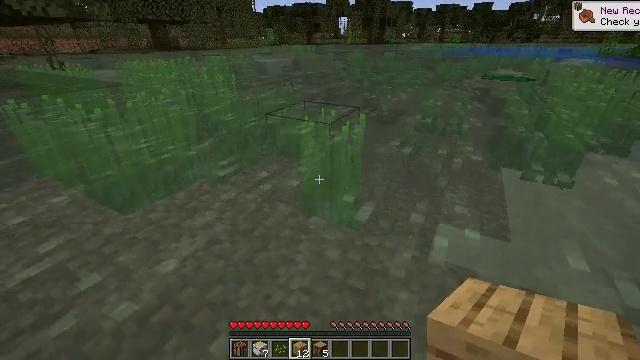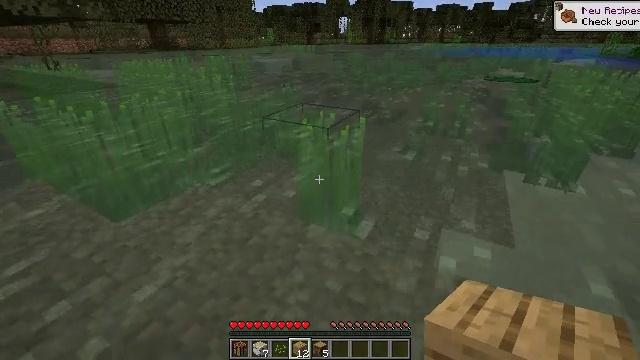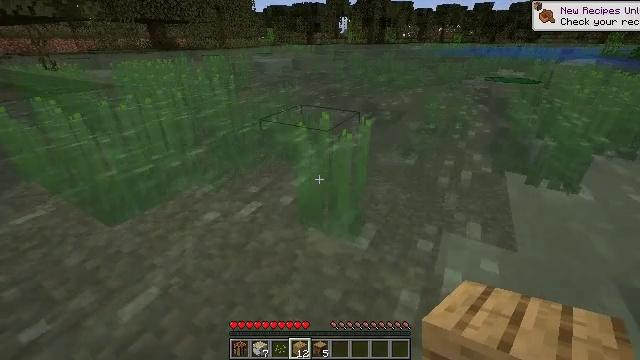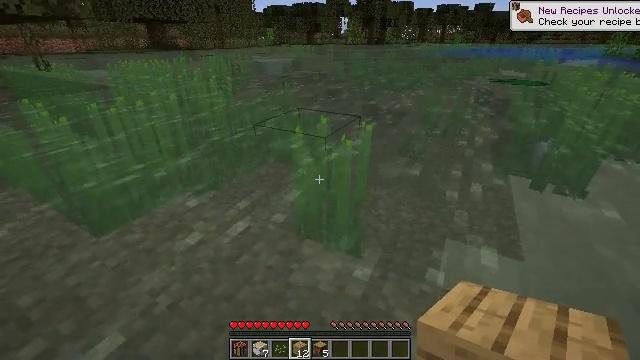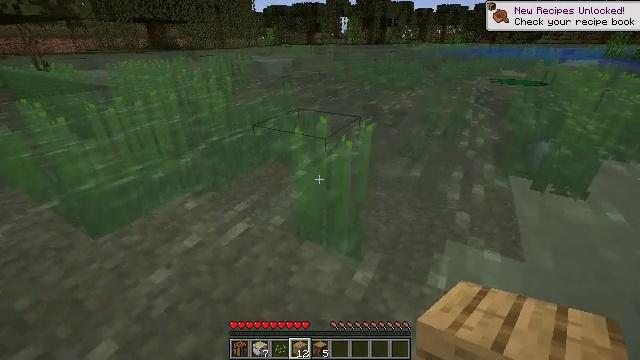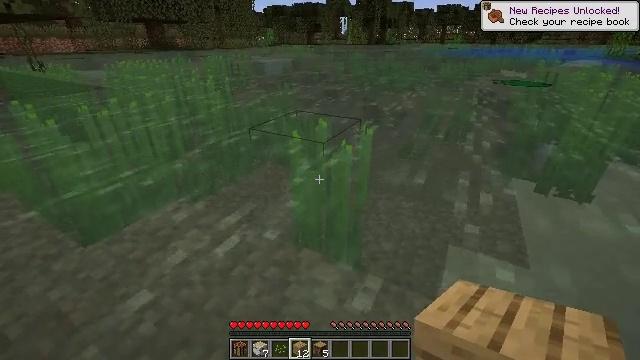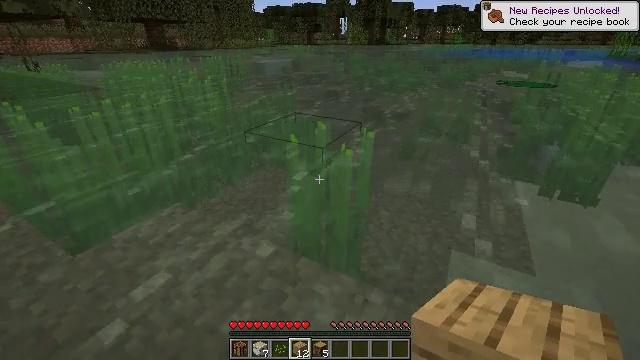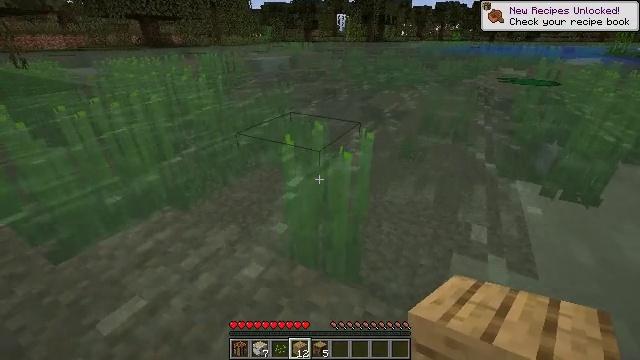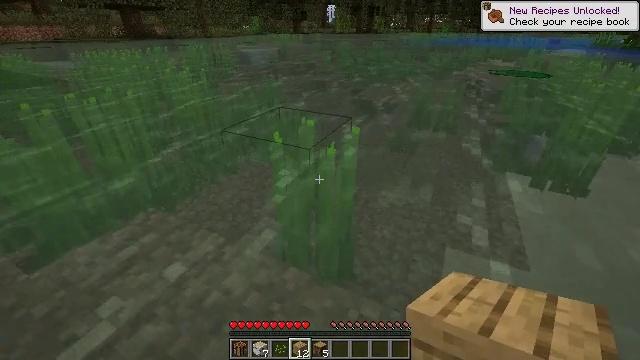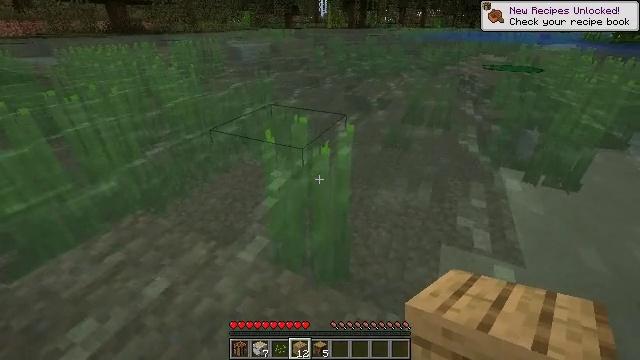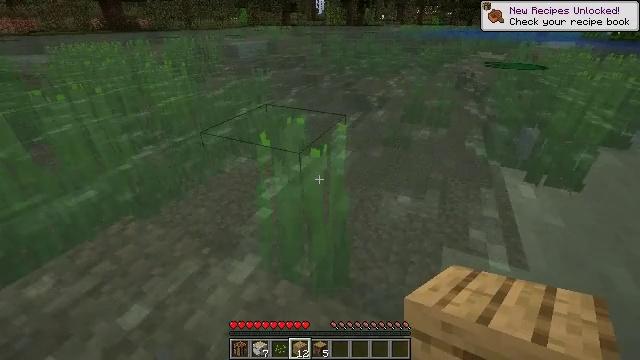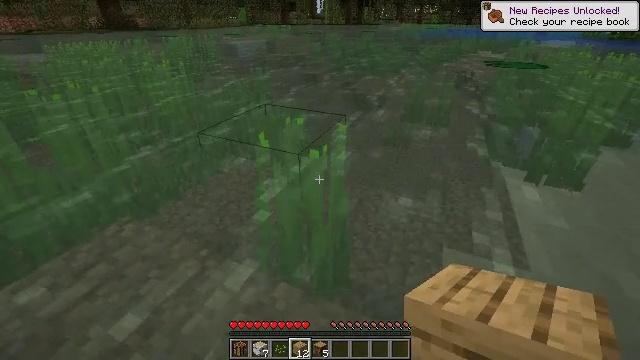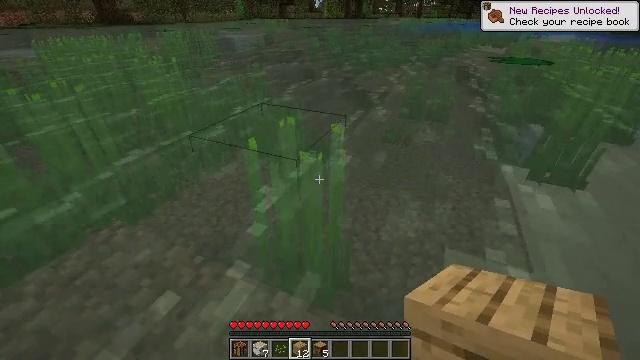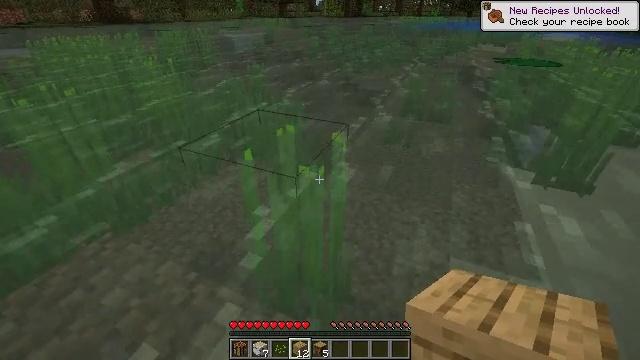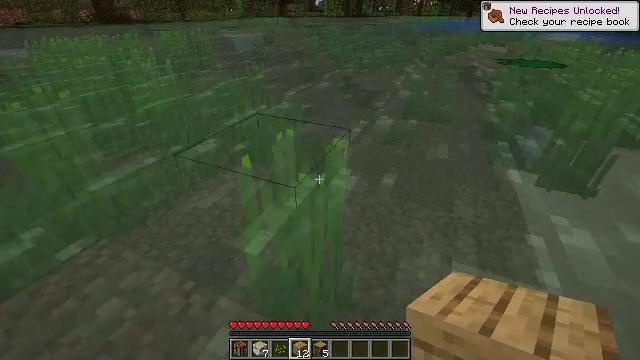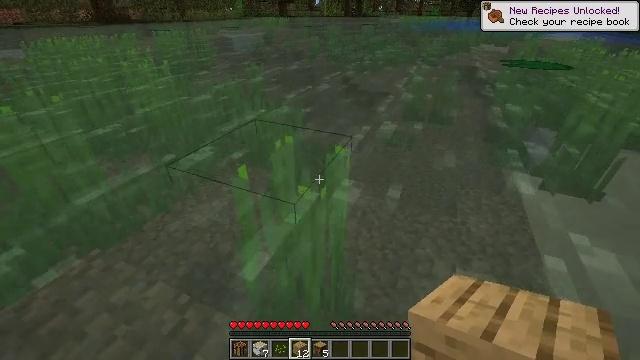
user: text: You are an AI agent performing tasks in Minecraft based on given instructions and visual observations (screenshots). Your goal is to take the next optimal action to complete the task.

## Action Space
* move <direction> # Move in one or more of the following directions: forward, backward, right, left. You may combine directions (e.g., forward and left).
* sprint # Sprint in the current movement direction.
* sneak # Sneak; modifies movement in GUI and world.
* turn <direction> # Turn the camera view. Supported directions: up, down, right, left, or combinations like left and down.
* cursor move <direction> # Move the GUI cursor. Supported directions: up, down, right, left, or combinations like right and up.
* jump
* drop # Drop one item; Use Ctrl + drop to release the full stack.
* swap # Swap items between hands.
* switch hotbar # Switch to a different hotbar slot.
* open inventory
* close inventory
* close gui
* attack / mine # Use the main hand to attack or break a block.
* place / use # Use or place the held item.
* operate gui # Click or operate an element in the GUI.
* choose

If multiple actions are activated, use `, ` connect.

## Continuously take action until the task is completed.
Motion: motion action
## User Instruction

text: Collect tall seagrass by holding left button.
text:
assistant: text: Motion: move forward
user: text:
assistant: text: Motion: move forward
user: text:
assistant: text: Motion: move forward
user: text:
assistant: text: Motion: move forward
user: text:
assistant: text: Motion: move forward
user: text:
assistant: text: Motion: move forward
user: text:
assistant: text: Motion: move forward
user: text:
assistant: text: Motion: move forward, turn right and down
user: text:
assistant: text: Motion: move forward, turn right
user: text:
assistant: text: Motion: move forward
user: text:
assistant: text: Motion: move forward
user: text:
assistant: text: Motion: move forward
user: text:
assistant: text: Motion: move forward
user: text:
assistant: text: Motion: move forward
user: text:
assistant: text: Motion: move forward
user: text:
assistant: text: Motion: no_op
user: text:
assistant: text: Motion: no_op
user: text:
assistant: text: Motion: no_op
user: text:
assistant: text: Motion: no_op
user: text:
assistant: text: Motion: no_op
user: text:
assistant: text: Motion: no_op
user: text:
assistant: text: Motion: no_op
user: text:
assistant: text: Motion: no_op
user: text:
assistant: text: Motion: no_op
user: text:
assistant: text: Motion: attack / mine
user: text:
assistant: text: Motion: attack / mine
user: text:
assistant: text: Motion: attack / mine
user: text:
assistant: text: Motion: attack / mine
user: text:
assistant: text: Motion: attack / mine
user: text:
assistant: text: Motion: attack / mine